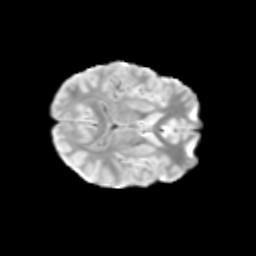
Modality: T2w
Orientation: axial
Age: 10
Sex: male
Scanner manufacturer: siemens
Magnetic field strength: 3 T
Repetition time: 3.8 s
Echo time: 0.07 s